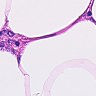
Metastatic tissue present: no